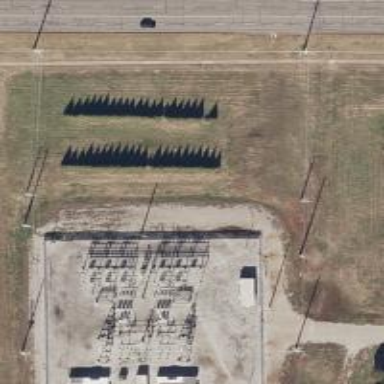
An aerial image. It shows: Industrial substation surrounded by fence.